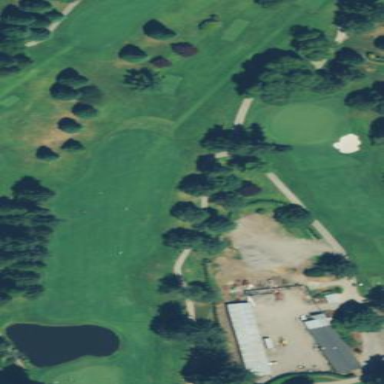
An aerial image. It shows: Scenic golf fairway.